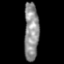
Tissue: prostate
Cell type: Myeloid cells
Senescence score: 0.6976
Nuclear area (px): 836
Mean DAPI intensity: 141.542